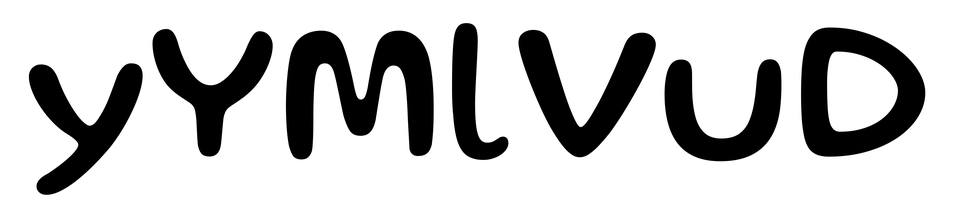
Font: Gluten_Regular